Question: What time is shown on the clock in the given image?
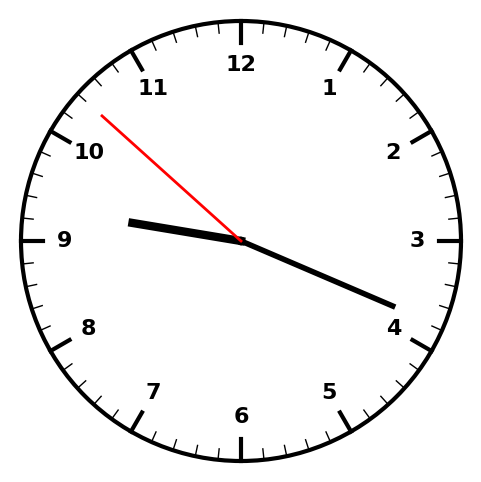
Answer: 09:18:52